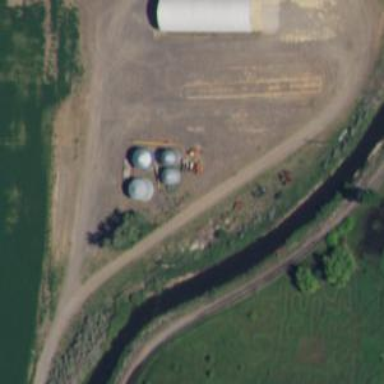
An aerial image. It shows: Silo.